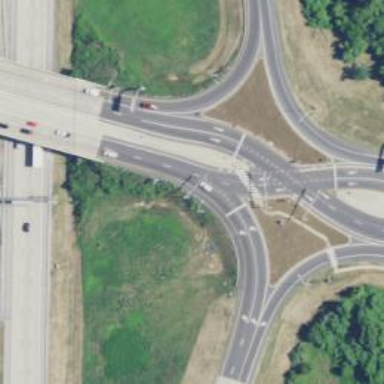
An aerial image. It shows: Trunk highway with diverging diamond junction.